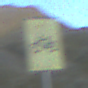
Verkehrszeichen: RadverkehrOhnePfeilsymbol
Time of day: SunriseSunset
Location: Outdoor (RoadRail)
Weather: Clear
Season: NotSpecified
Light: Natural